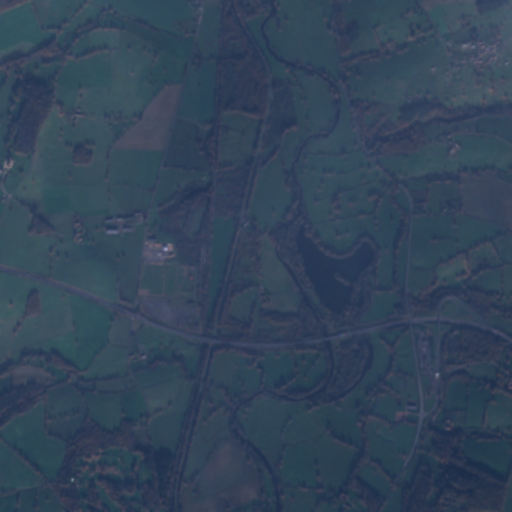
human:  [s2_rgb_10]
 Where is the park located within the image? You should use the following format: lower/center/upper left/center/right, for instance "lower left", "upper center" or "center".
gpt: The park is located in the lower left of the image.
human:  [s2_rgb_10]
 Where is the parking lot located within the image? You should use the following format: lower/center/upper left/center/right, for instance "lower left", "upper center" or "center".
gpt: The parking lot is located in the lower right of the image.
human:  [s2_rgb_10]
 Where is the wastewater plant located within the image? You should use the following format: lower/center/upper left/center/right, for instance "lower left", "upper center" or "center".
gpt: The wastewater plant is located in the upper right of the image.
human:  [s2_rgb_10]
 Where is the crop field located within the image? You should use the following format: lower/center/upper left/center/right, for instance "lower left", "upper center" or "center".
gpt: There is no crop field in the image.